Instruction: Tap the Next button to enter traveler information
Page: cart
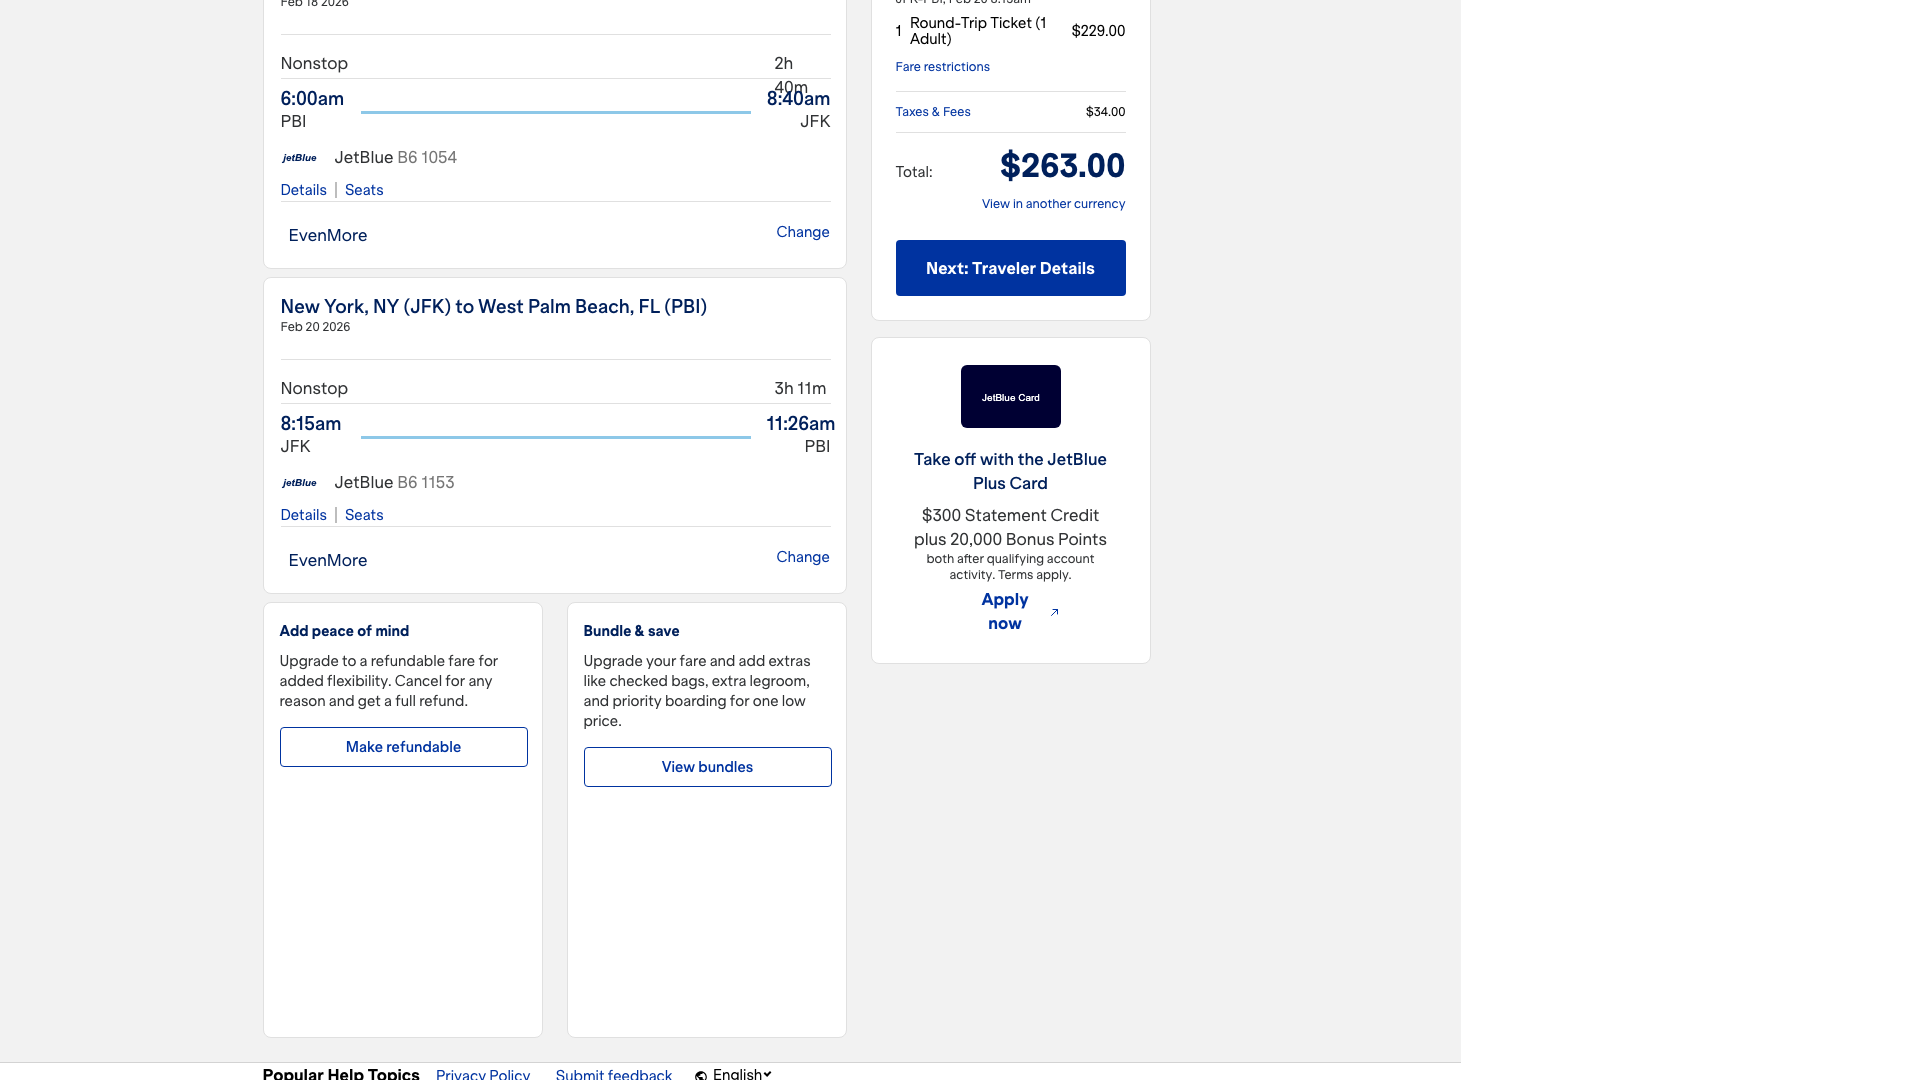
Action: click